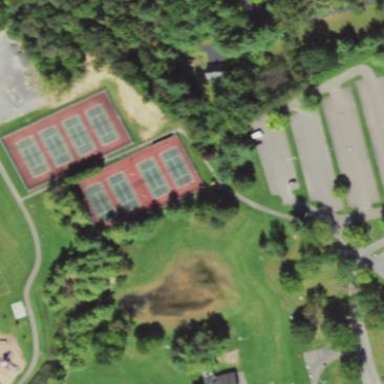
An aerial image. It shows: Tennis court on pitch.